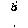
Label: smiley face